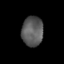
Tissue: skin
Cell type: Epithelial cells
Senescence score: 0.2789
Nuclear area (px): 628
Mean DAPI intensity: 89.933